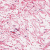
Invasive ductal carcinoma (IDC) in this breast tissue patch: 0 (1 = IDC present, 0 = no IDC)